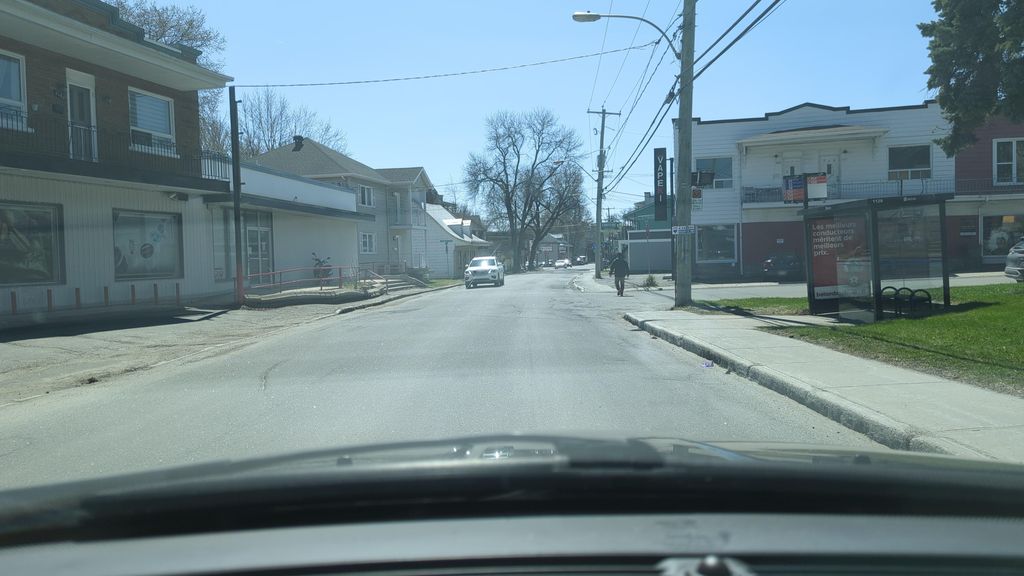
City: quebec_city